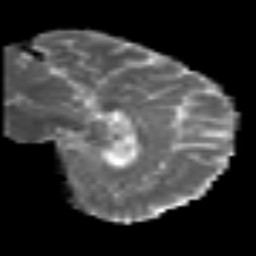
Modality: MD
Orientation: sagittal
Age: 39
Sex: female
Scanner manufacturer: siemens
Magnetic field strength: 3 T
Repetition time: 6.1 s
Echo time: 0.101 s